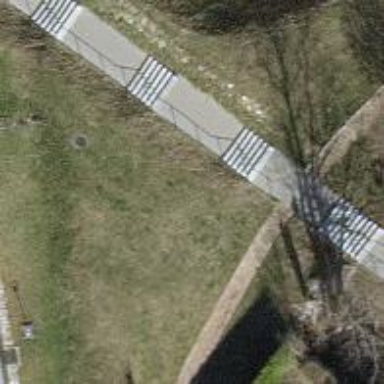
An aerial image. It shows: Road with steps.